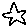
Label: star